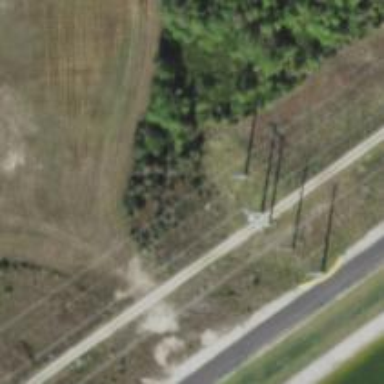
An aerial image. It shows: Power pole.